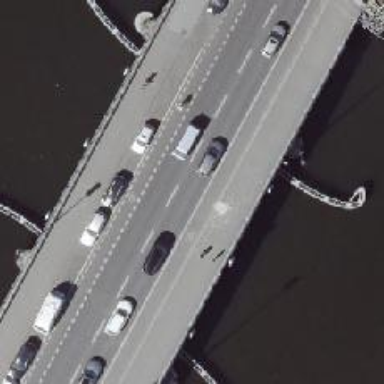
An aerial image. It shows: There is bridge in the image.